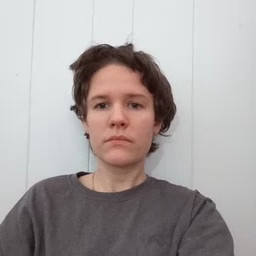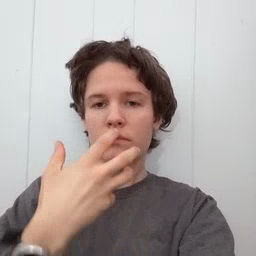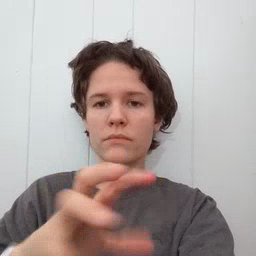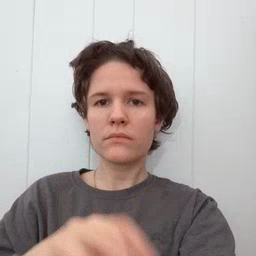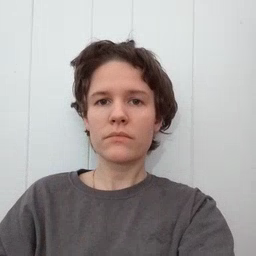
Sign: hot